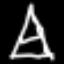
Label: The Eiffel Tower